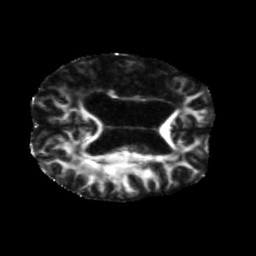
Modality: FA
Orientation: axial
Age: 46
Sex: male
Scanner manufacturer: siemens
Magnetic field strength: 3 T
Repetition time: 5.25 s
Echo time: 0.08 s